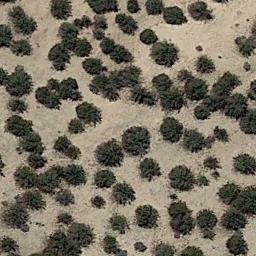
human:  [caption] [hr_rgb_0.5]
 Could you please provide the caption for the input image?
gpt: Chaparral is evenly distributed on the sand .

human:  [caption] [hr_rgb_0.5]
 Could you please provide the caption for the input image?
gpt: There are several trees and some weeds in this desert .

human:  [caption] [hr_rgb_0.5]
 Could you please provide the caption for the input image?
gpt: The chaparral is consist of some bushes on the desert .

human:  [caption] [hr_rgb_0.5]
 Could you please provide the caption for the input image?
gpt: Some disconnected chaparrals grow on the wasteland .

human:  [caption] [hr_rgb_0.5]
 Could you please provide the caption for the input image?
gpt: The plants in the chaparral are evenly distributed .